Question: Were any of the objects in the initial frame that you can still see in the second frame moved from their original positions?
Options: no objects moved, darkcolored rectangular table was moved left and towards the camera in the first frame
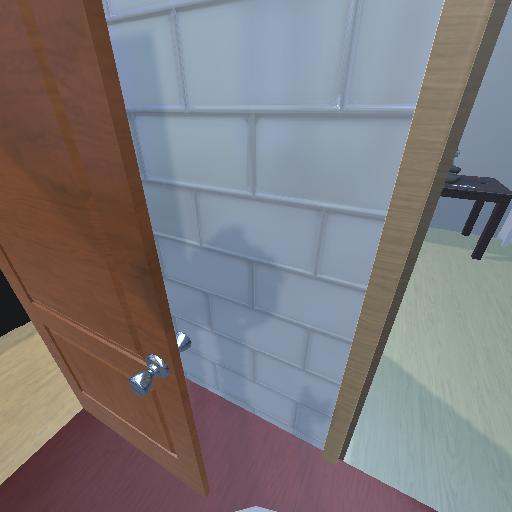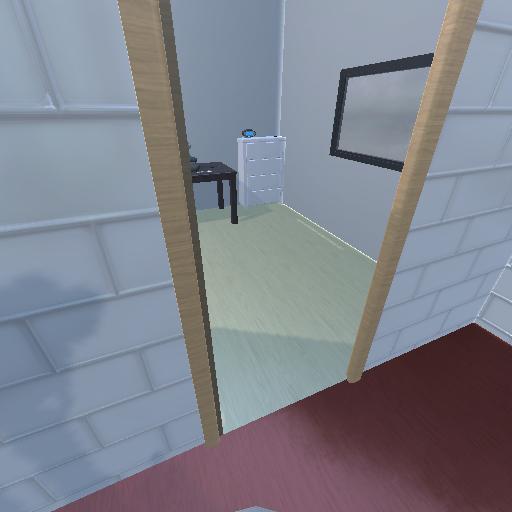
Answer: no objects moved